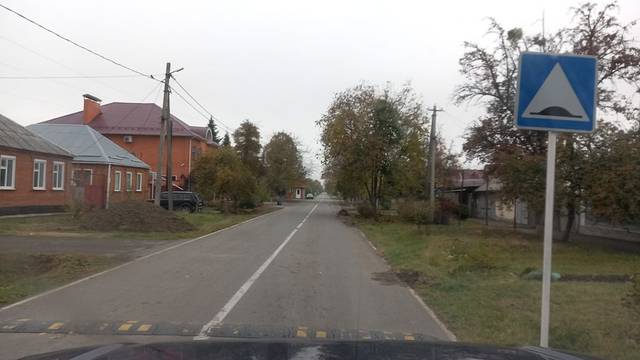
Region: Russia
Coordinates: 44.615, 40.099